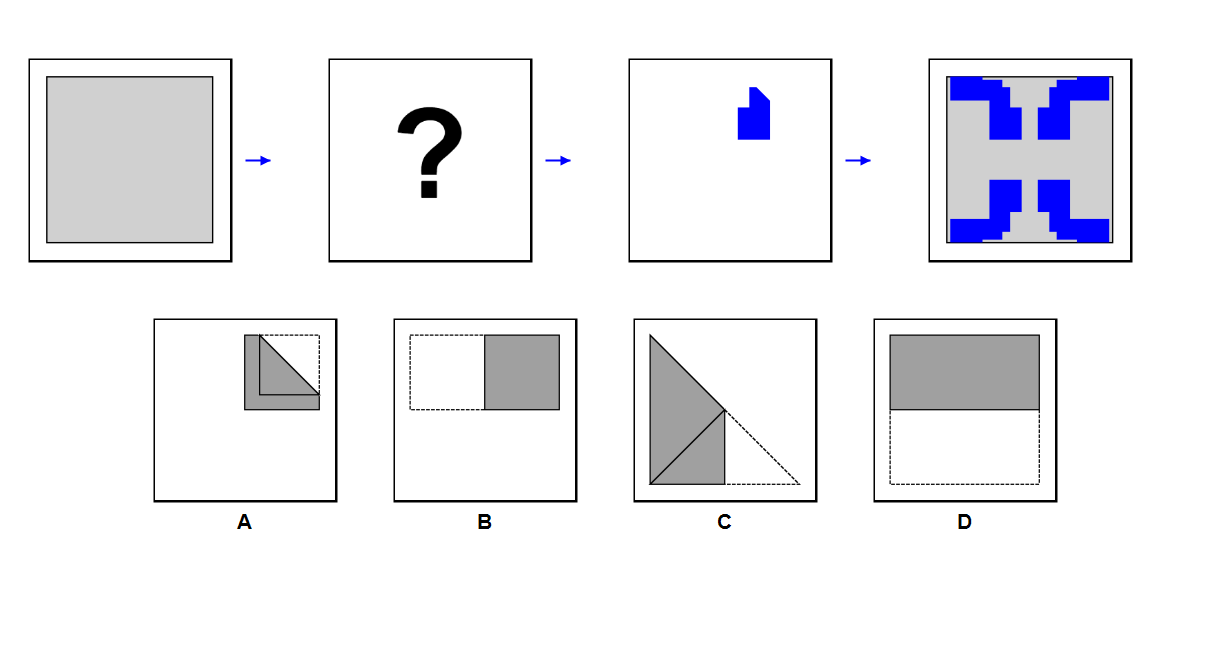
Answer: C